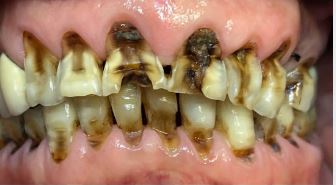
Condition: Gingivitis